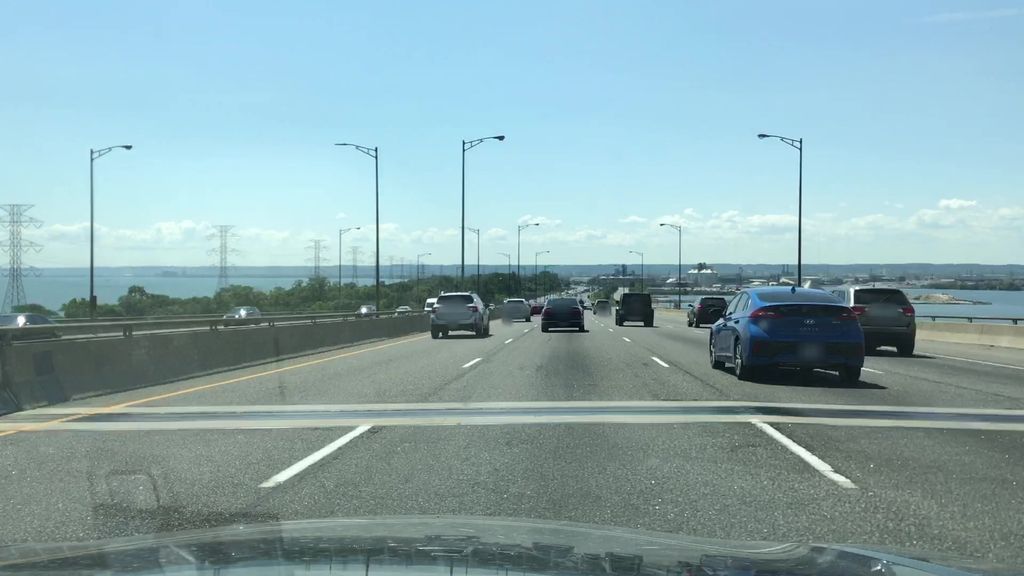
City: hamilton